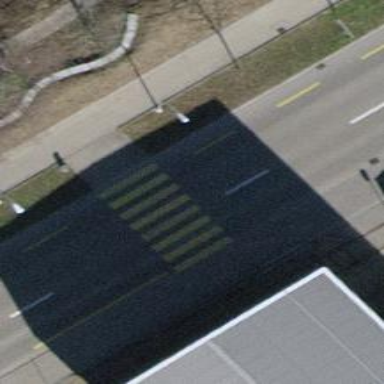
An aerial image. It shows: Marked road crossing.